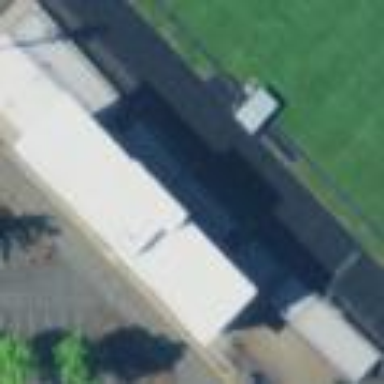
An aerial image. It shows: Grandstand building.